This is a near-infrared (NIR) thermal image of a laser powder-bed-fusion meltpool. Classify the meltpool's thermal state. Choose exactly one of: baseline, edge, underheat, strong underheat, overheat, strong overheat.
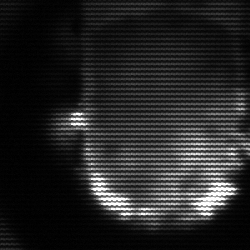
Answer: baseline